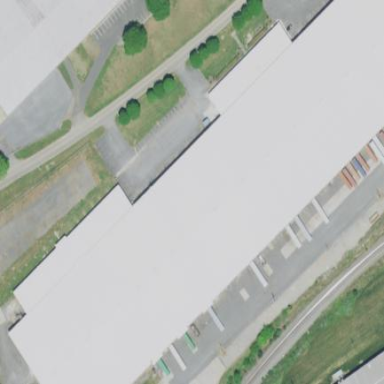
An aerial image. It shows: Warehouse.